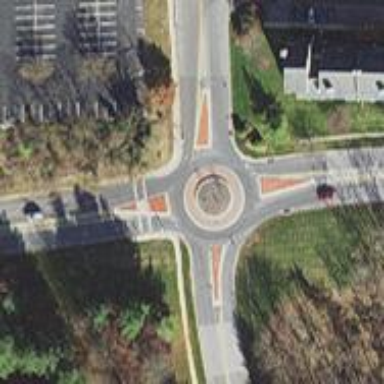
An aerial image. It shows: Tertiary road made of asphalt leading to roundabout junction.